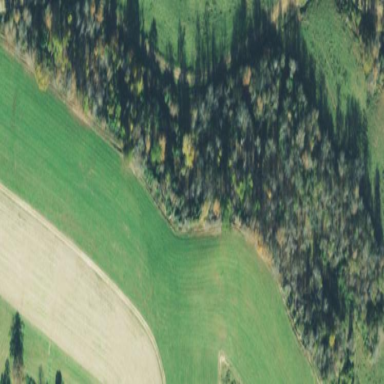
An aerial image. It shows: Beautiful woodland area.